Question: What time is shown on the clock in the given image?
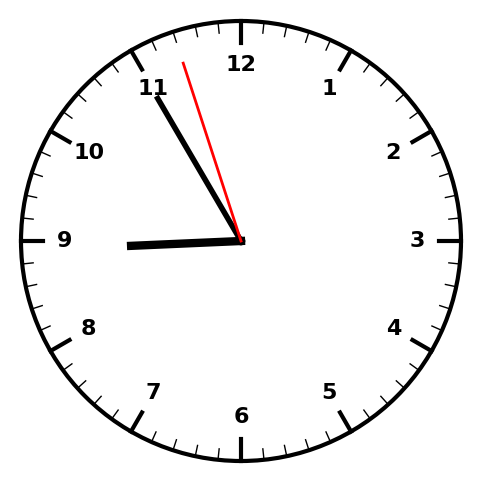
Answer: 08:54:57